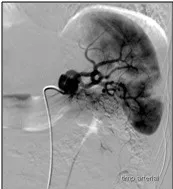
Average volume of ICH (cm3) according to location and presence of CMBs.
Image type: radiology (x_ray)